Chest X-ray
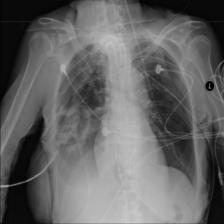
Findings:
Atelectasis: positive
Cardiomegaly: negative
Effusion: negative
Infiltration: positive
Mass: negative
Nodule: negative
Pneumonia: negative
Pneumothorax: negative
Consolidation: negative
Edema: negative
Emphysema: negative
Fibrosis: negative
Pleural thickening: positive
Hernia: negative